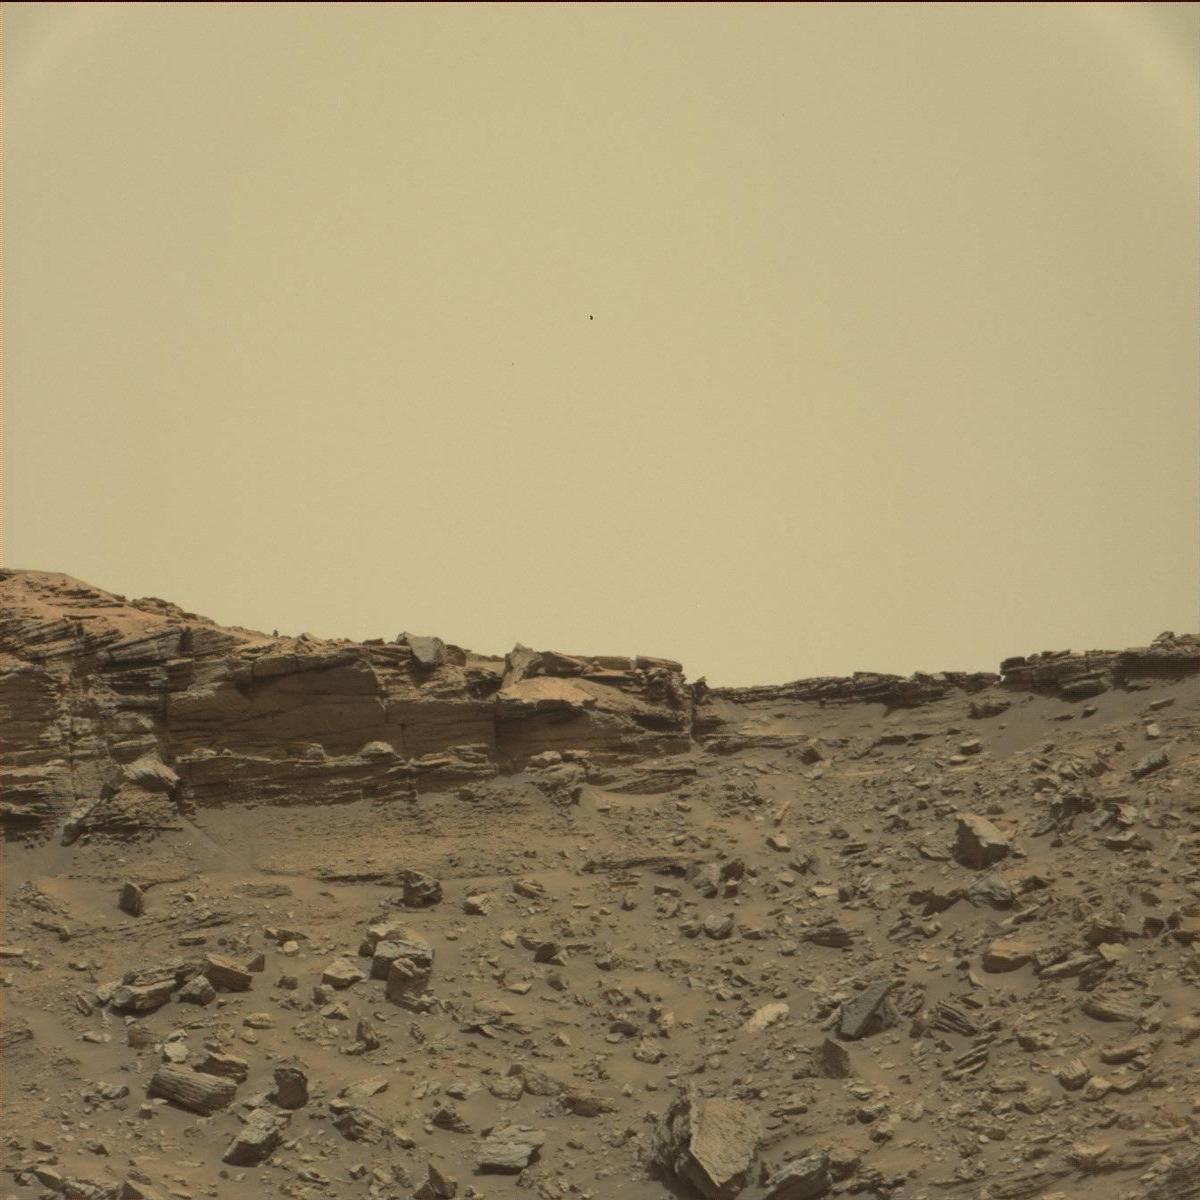
Terrain classes present: Bedrock, Rock, Sand / Soil, Sky